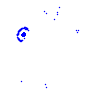
Particle: pion